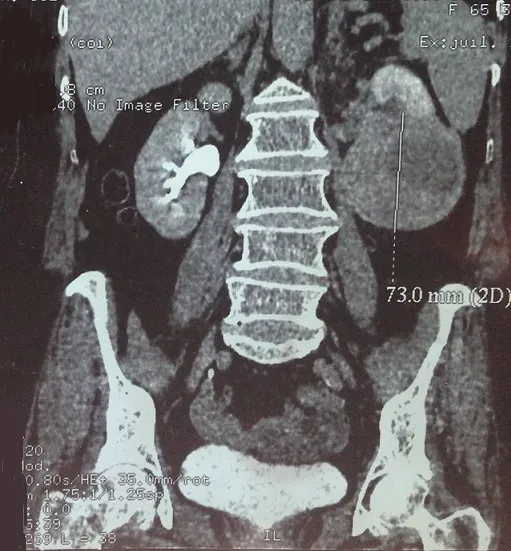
Abdominal and pelvic computed tomography scan showed the presence of a large tissue process at the upper pole of the right kidney measuring 8 cm of diameter, demonstrating heterogeneous contrast enhancement.
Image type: radiology (ct)